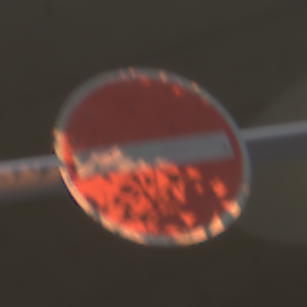
Verkehrszeichen: VerbotDerEinfahrt
Umgebung: Roofed, Urban
Tageszeit: Midday
Wetter: Overcast
Licht: Artificial
Jahreszeit: NotSpecified
Kontrast: MediumContrast